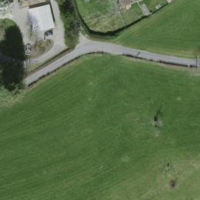
EUNIS habitat code: 25
Species observed at this site:
Filipendula ulmaria